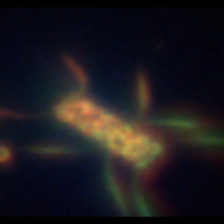
Taxon: Chaetoceros
Group: Diatoms